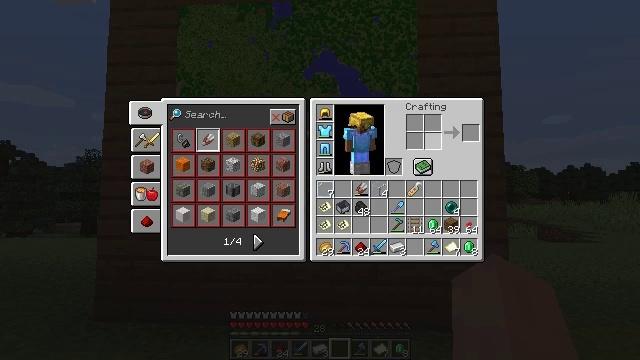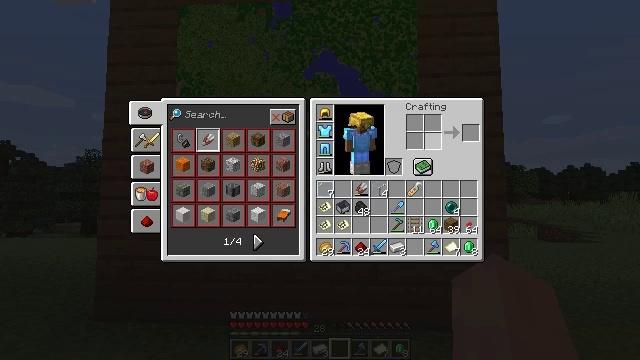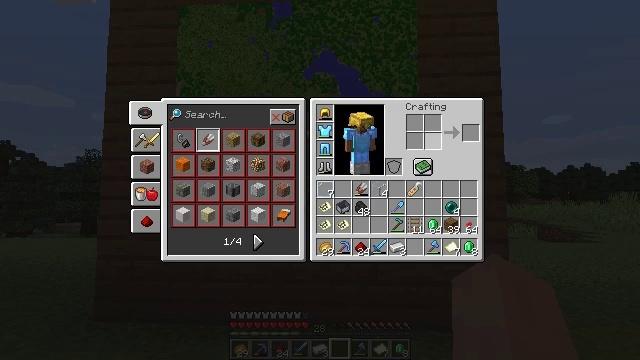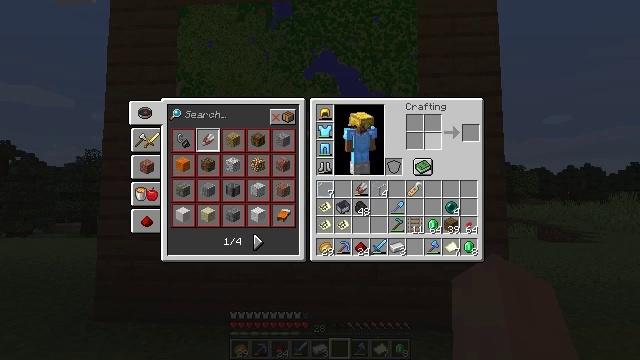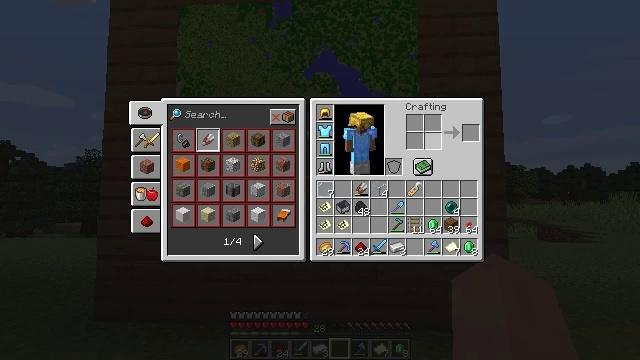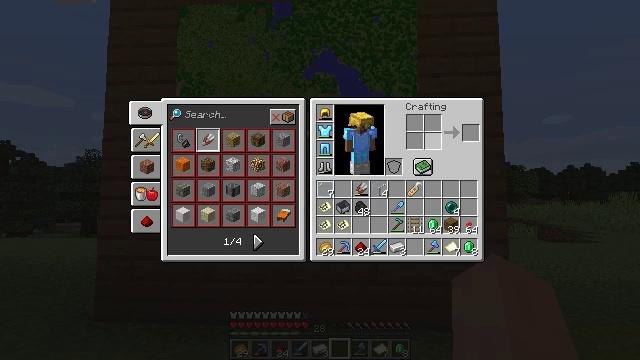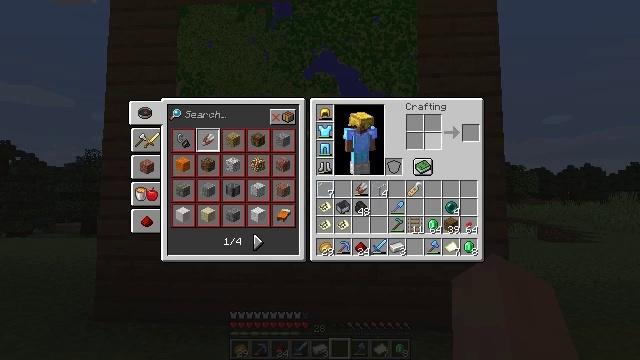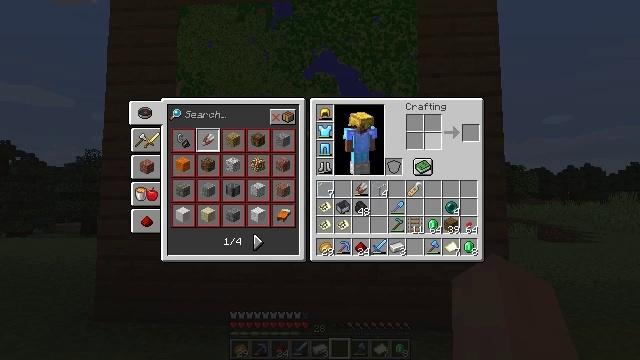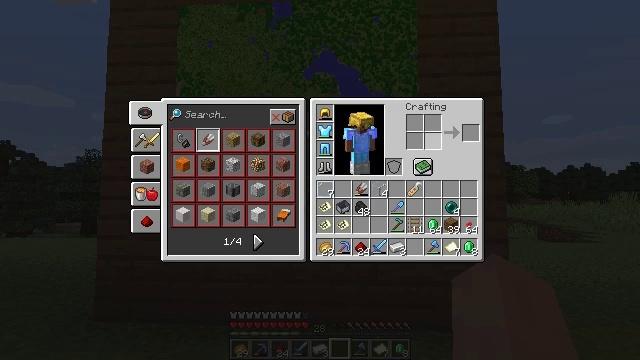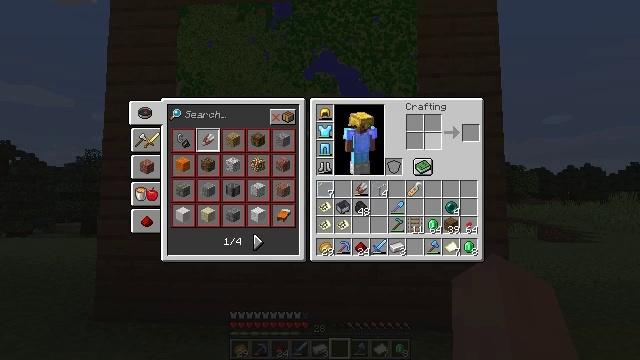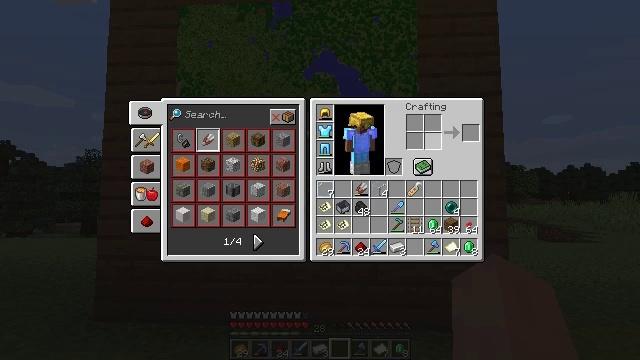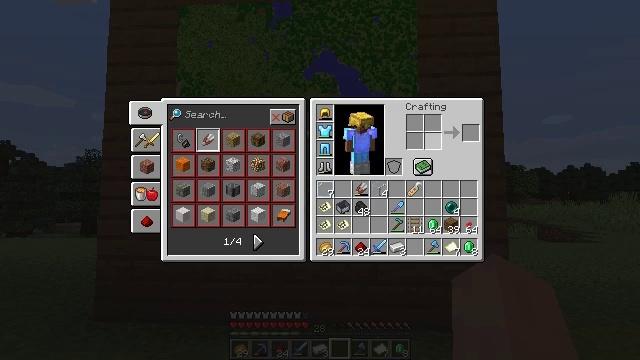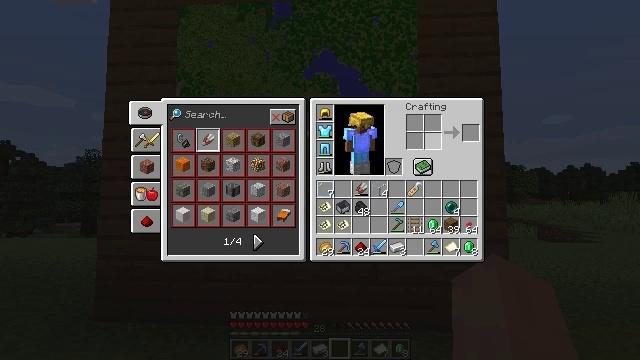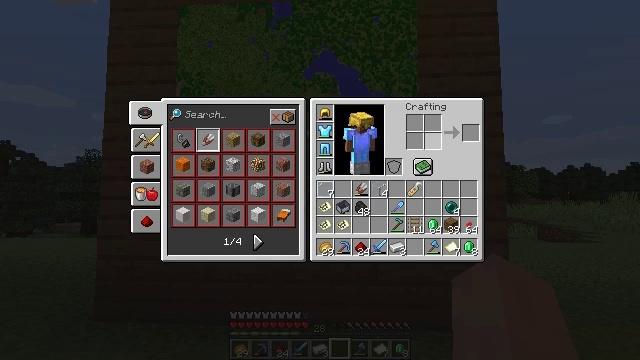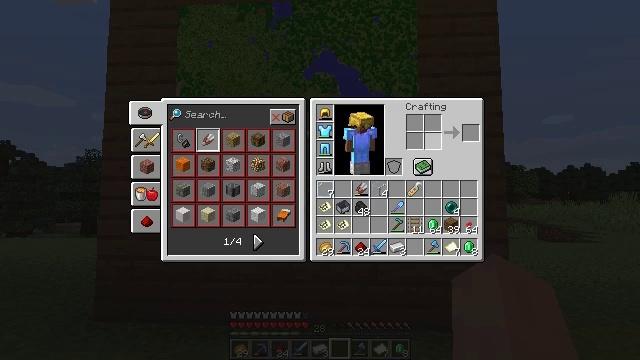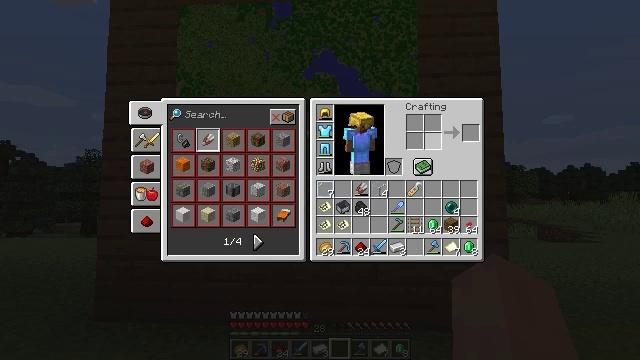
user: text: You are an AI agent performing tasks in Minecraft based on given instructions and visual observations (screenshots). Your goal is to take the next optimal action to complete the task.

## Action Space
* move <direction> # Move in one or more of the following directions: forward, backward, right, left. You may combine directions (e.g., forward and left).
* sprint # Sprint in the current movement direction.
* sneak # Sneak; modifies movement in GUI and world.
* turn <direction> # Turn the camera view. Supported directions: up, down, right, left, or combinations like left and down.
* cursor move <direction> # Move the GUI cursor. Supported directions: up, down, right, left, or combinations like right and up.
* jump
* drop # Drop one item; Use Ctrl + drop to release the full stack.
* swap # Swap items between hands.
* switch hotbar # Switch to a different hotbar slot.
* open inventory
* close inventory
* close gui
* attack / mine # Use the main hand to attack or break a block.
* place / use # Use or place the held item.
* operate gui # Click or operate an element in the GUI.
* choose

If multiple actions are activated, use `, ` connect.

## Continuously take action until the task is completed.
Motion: motion action
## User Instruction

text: Arrange sticks and leather to get an item frame.
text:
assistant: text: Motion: no_op
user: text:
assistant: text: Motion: no_op
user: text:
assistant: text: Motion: no_op
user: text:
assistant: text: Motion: no_op
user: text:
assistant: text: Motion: no_op
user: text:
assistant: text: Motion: no_op
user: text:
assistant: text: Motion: no_op
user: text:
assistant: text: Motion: no_op
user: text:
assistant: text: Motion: no_op
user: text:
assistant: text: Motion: no_op
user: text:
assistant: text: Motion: no_op
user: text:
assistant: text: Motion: no_op
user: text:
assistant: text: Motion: no_op
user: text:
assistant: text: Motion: no_op
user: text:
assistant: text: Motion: no_op
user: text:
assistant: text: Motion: no_op
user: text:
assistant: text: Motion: no_op
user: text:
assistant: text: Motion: no_op
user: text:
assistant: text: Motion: no_op
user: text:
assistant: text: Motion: no_op
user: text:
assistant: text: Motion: no_op
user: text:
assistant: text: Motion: no_op
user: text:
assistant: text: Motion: no_op
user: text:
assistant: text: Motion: no_op
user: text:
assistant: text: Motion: no_op
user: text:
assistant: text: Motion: no_op
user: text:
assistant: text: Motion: no_op
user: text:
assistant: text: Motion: no_op
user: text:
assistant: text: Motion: no_op
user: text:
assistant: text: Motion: no_op